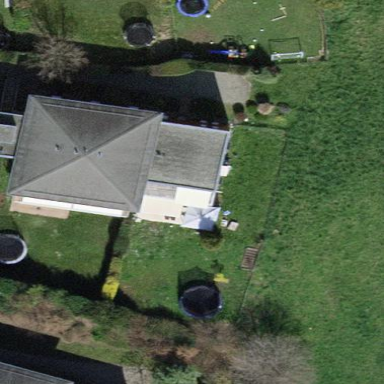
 designed for leisure activities on land."